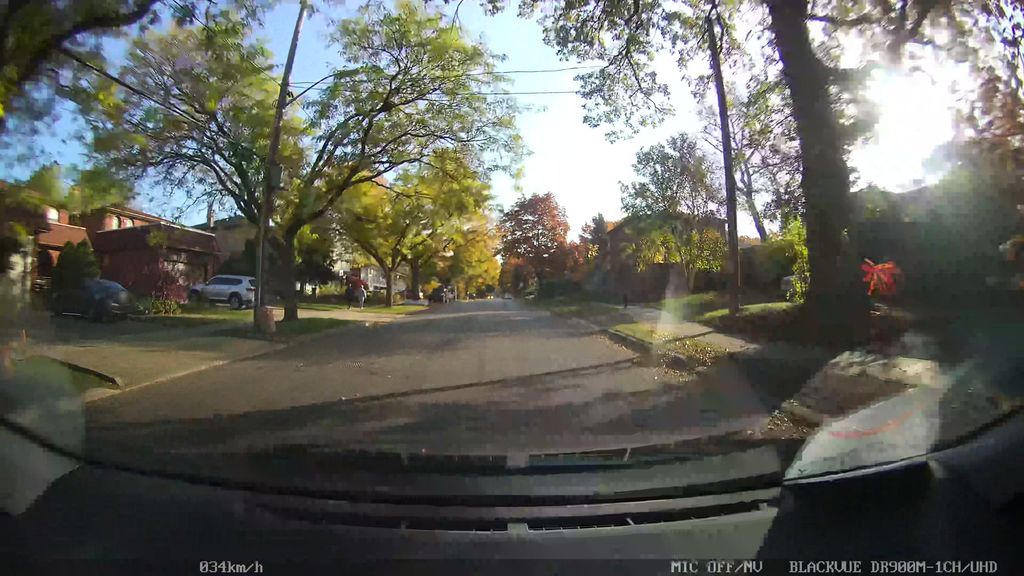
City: toronto